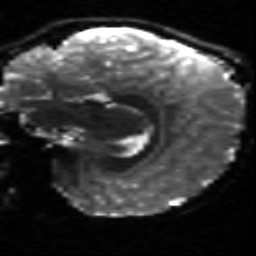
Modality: sbref
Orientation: sagittal
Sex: female
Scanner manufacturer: siemens
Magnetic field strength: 3 T
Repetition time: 3.7 s
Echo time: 0.08 s